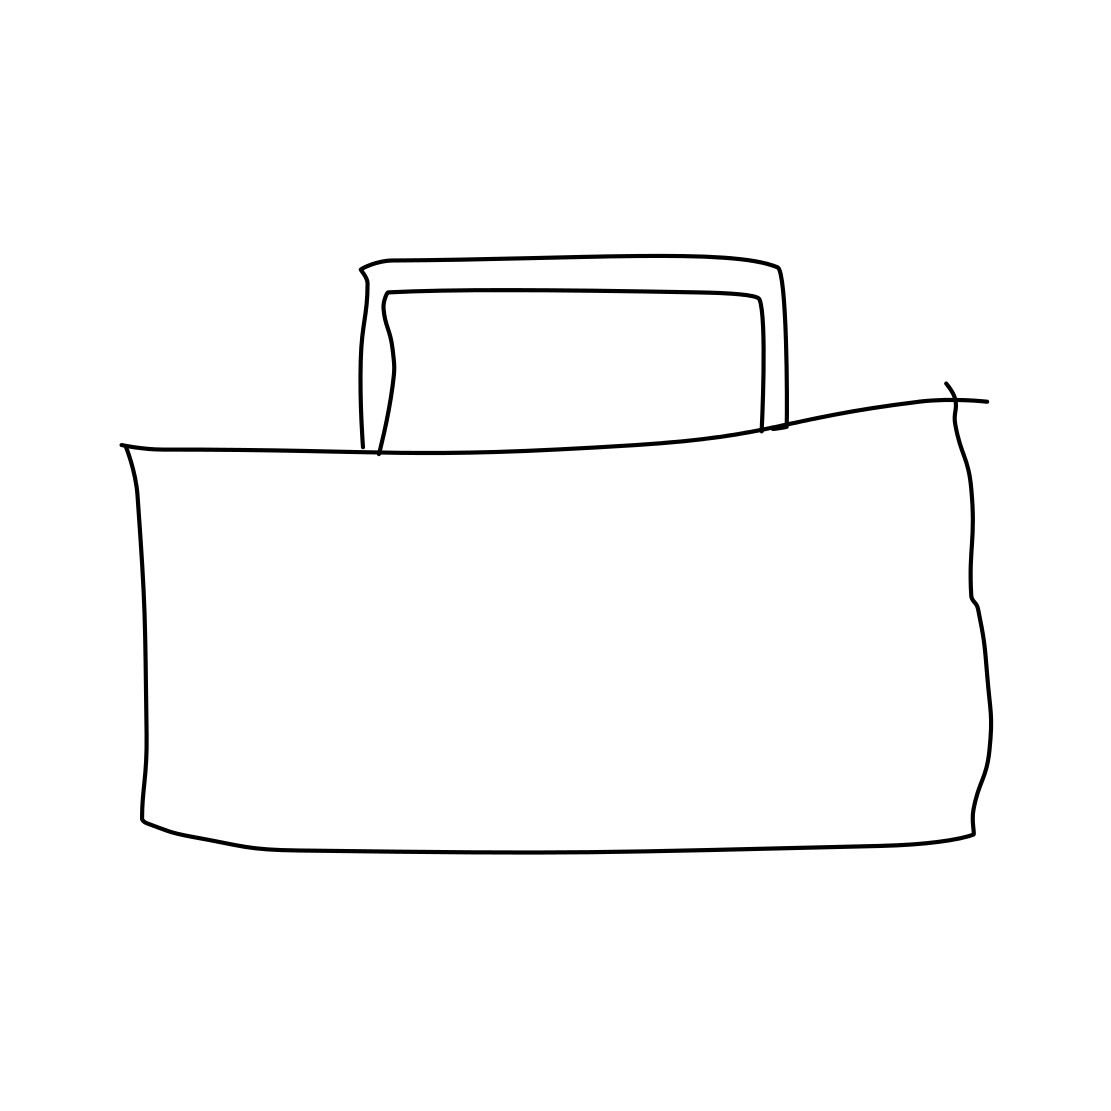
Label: suitcase